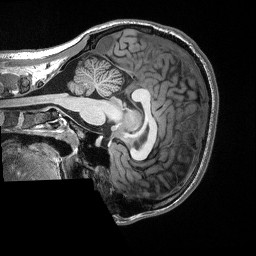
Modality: T1w
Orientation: sagittal
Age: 23
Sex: male